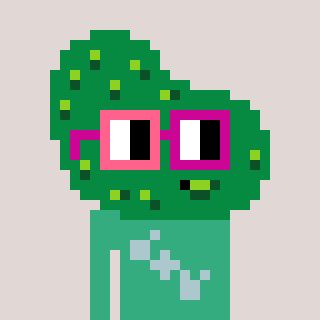
a pixel art character with square pink and red glasses, a pickle-shaped head and a teal-colored body on a warm background